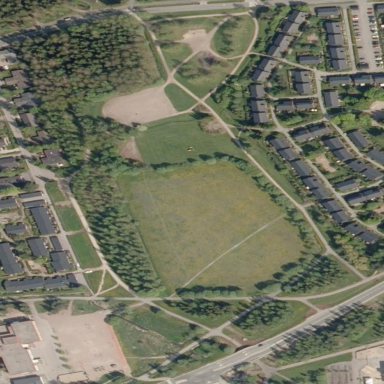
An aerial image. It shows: Lovely park for leisure and relaxation.